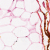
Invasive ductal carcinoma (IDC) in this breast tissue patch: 0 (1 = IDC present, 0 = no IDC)